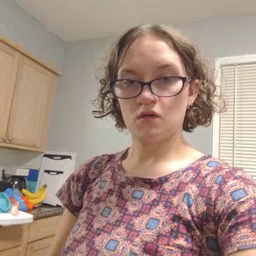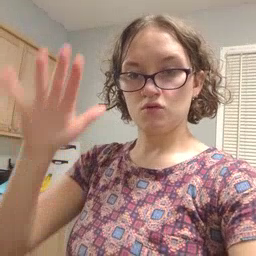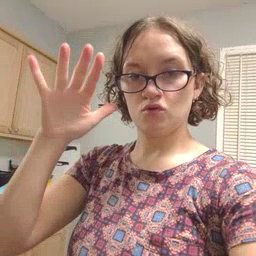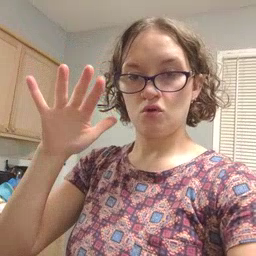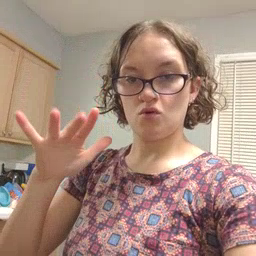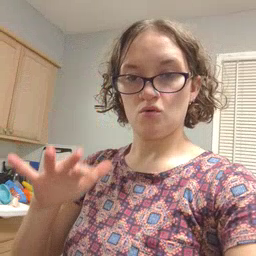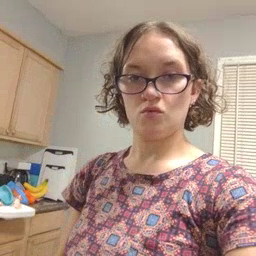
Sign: snow